Question: I got the following App with Costume adapter showing 2 images and 1 textview for each listview.
I can push/click/press each ListView just fine but i want to being able to recognize the X press aswell and i seem to not being able to get the view name or resource name.

My mainclass with the setOnItemclickListener looks like this
'''
serverListView.setOnItemClickListener(new android.widget.AdapterView.OnItemClickListener(){
@Override
public void onItemClick(AdapterView<?> arg0, View view, int position, long arg3) {
//recieve and check if X image is pressed
}
});
'''
This is the getView method in my Adapter. I tried to recognize the different image clicks in here without any different results.
'''
@Override
public View getView(final int position,final View convertView,final ViewGroup parent) {
View row = convertView;
ServerHolder holder = null;
if(row == null){
LayoutInflater inflater = ((Activity)context).getLayoutInflater();
row = inflater.inflate(layoutResourceId, parent, false);
holder = new ServerHolder();
holder.imgIcon = (ImageView)row.findViewById(R.id.thumbImage);
holder.txtTitle = (TextView)row.findViewById(R.id.name);
holder.removeIcon = (ImageView)row.findViewById(R.id.removeServer);
row.setTag(holder);
}
else{
holder = (ServerHolder)row.getTag();
}
RowServer rs = servers.get(position);
holder.imgIcon.setImageResource(rs.getIcon());
holder.txtTitle.setText(rs.getName());
return row;
}
'''
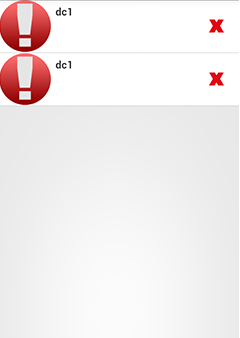
Answer: You probably have to add listeners to the subitems in 'getView(...)'. Try 'setOnClickListener(...)' for the views you want to have events attached.